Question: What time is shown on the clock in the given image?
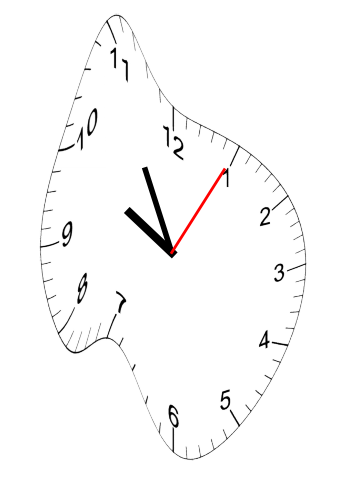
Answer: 09:55:05